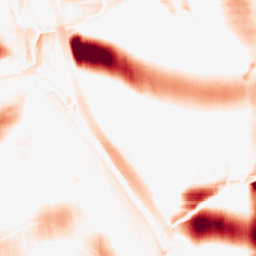
Category: morphological
Decomposition family: morphological_square
Decomposition parameters: operation: opening
size: 50
Upsampling method: bspline
Upsampling parameters: scale: 4
Upsampling scale: 4